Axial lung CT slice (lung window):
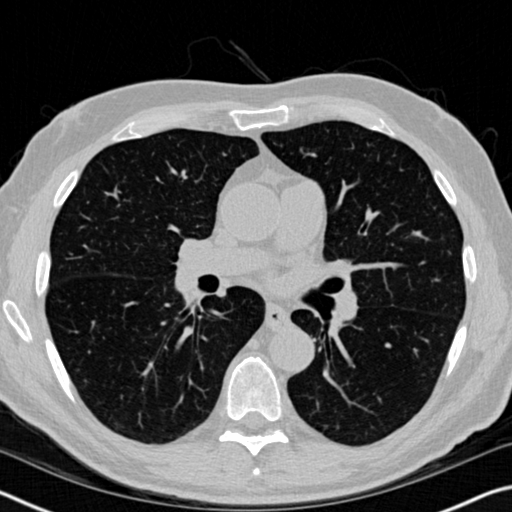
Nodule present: no